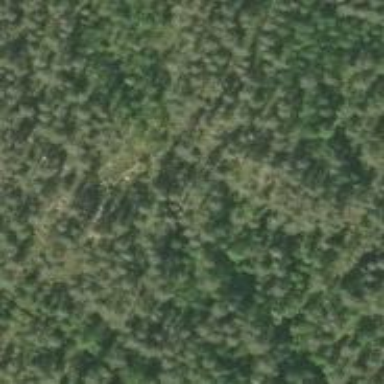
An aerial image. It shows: Woodland consisting mainly of needle-leaved trees.